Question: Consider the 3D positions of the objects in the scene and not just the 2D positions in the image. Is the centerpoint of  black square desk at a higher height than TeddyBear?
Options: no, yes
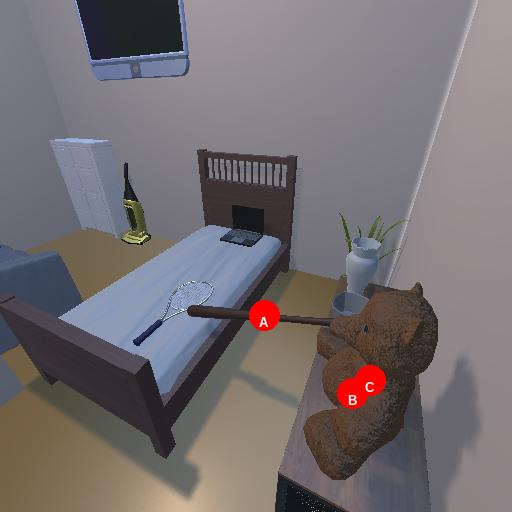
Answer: no